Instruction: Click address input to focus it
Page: traveler
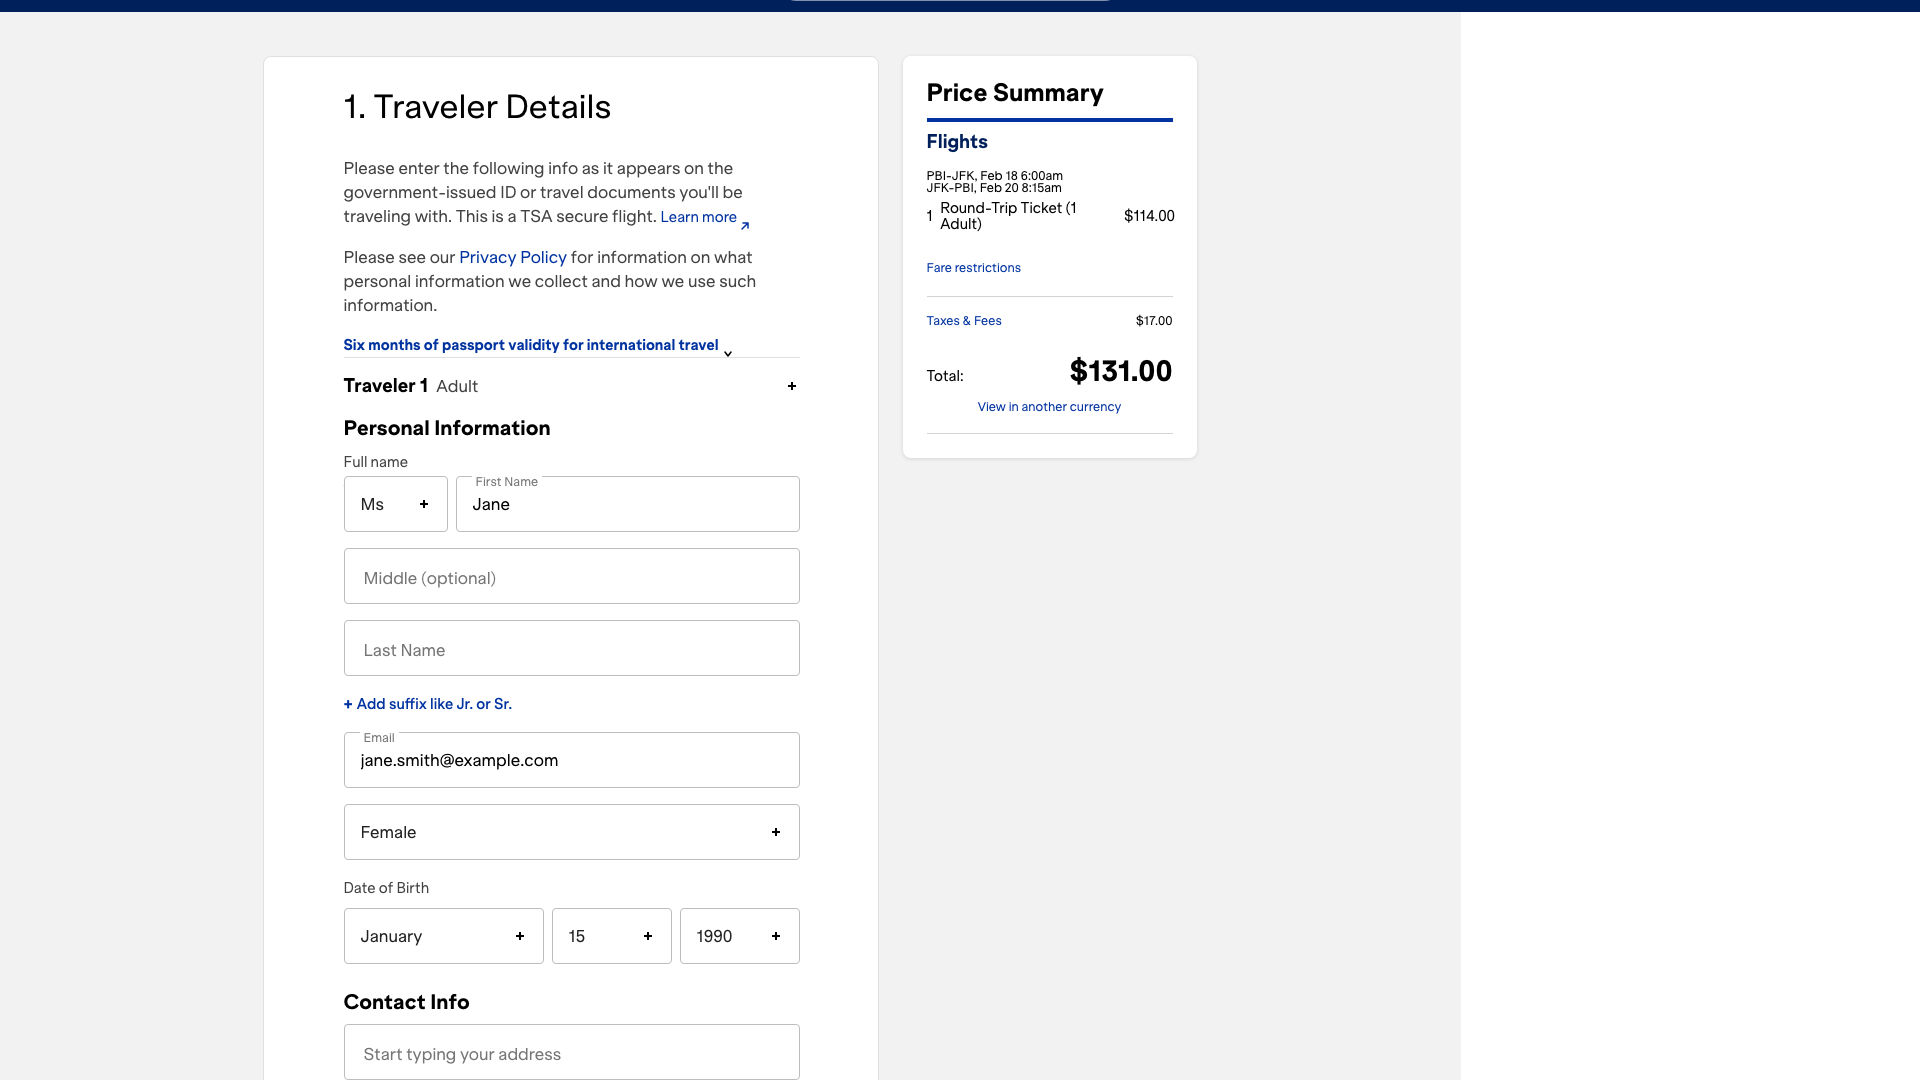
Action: click